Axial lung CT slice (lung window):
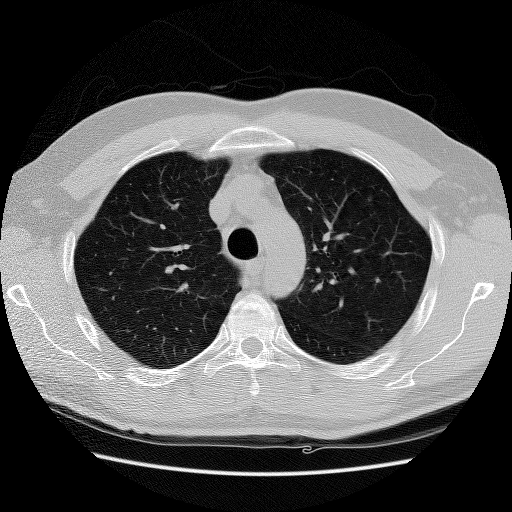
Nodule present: no